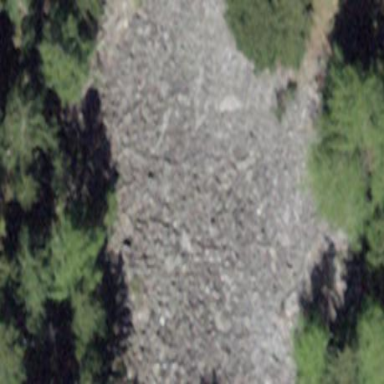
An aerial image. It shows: Scree landscape.